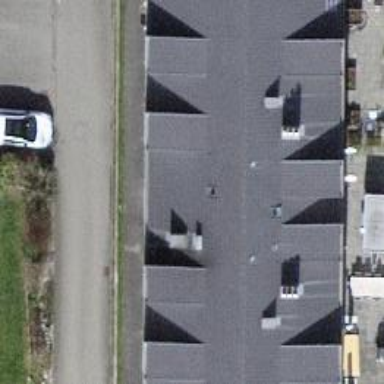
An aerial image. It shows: View of apartment building.